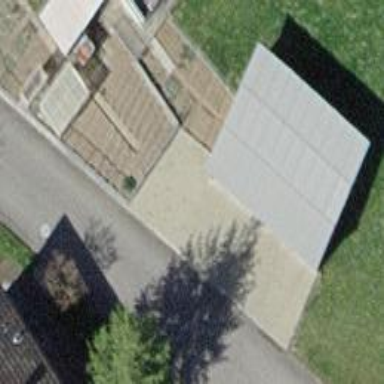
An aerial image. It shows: View of roof of building.